Question: May i know how to round up a NSNumber in object C ?
'''
for(int i=6; i>=0; i--)
{
DayOfDrinks *drinksOnDay = [appDelegate.drinksOnDayArray objectAtIndex:i];
NSString * dayString= [NSDate stringForDisplayFromDateForChart:drinksOnDay.dateConsumed];
[dayArray addObject:dayString];//X label for graph the day of drink.
drinksOnDay.isDetailViewHydrated = NO;
[drinksOnDay hydrateDetailViewData];
NSNumber *sdNumber = drinksOnDay.standardDrinks;
[sdArray addObject: sdNumber];
}
'''
inside this sdArray are all the numbers like this 2.1, 1.3, 4.7, 3.1, 4.8, 15.1, 7.2;
i need to plot a graph Y axis so i need a string of whatever is from the NSNumber to show
a NSString of this {@"0", @"2", @"4", @"6", @"8", @"10", @"12",@"14",@"16"}. as i need to start from zero, i need to determine which is the biggest number value. in this case it will be 15.1 to show 16 in the graph. instead of doing a static labeling, i will like to do a dynamic labeling.

what you have seen in the graph is static numbering not dynamic.
i'm sorry for missing out the important info.
thanks for all the comments
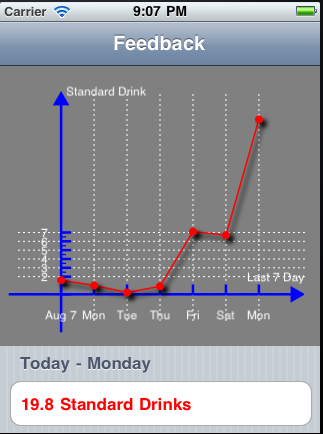
Answer: Your edit now makes a lot more sense. Here is an example of getting all even numbers from your 0 to your max value in your 'NSArray' of 'NSNumber's (assuming all values are positive, could be changed to support negative values by finding minimum float value as well).
'''
NSArray *sdArray = [NSArray arrayWithObjects:
[NSNumber numberWithFloat:2.1],
[NSNumber numberWithFloat:1.3],
[NSNumber numberWithFloat:4.7],
[NSNumber numberWithFloat:3.1],
[NSNumber numberWithFloat:4.8],
[NSNumber numberWithFloat:15.1],
[NSNumber numberWithFloat:7.2],
nil];
//Get max value using KVC
float fmax = [[sdArray valueForKeyPath:@"@max.floatValue"] floatValue];
//Ceiling the max value
int imax = (int)ceilf(fmax);
//Odd check to make even by checking right most bit
imax = (imax & 0x1) ? imax + 1 : imax;
NSMutableArray *array = [NSMutableArray arrayWithCapacity:(imax / 2) + 1];
//Assuming all numbers are positive
//(should probably just use unsigned int for imax and i)
for(int i = 0; i <= imax; i +=2)
{
[array addObject:[NSString stringWithFormat:@"%d", i]];
}
NSLog(@"%@", array);
'''